Interaction volume radius: 5 \u00c5
Interaction volume height: 30 \u00c5
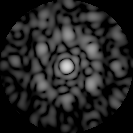
Disorder parameter: 0.5807